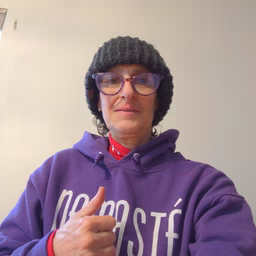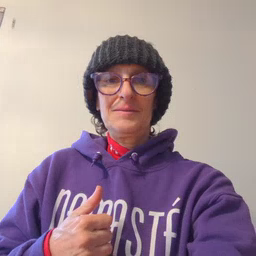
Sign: cry